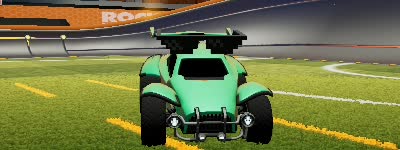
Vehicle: octane